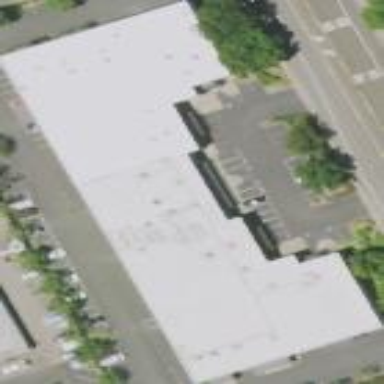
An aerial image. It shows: Industrial building.